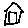
Label: house